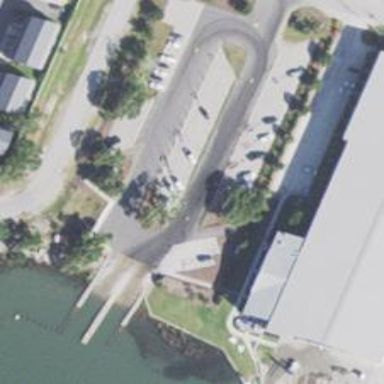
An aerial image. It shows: Slipway road for service vehicles.